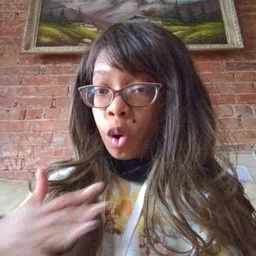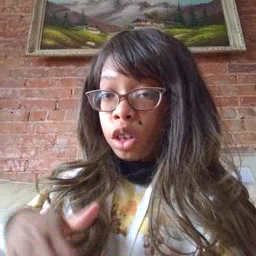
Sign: closet